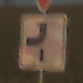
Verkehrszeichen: VerlaufVorfahrtsstrasse7
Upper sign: VorfahrtGewaehren
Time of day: SunriseSunset
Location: Outdoor (Nature)
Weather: PartlyCloudy
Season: NotSpecified
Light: Natural